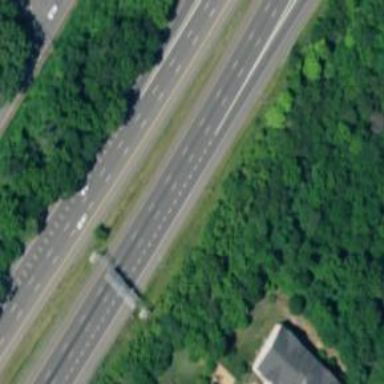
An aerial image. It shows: Motorway junction.